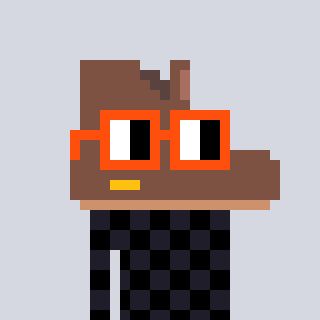
a pixel art character with square orange glasses, a boot-shaped head and a grayscale-colored body on a cool background